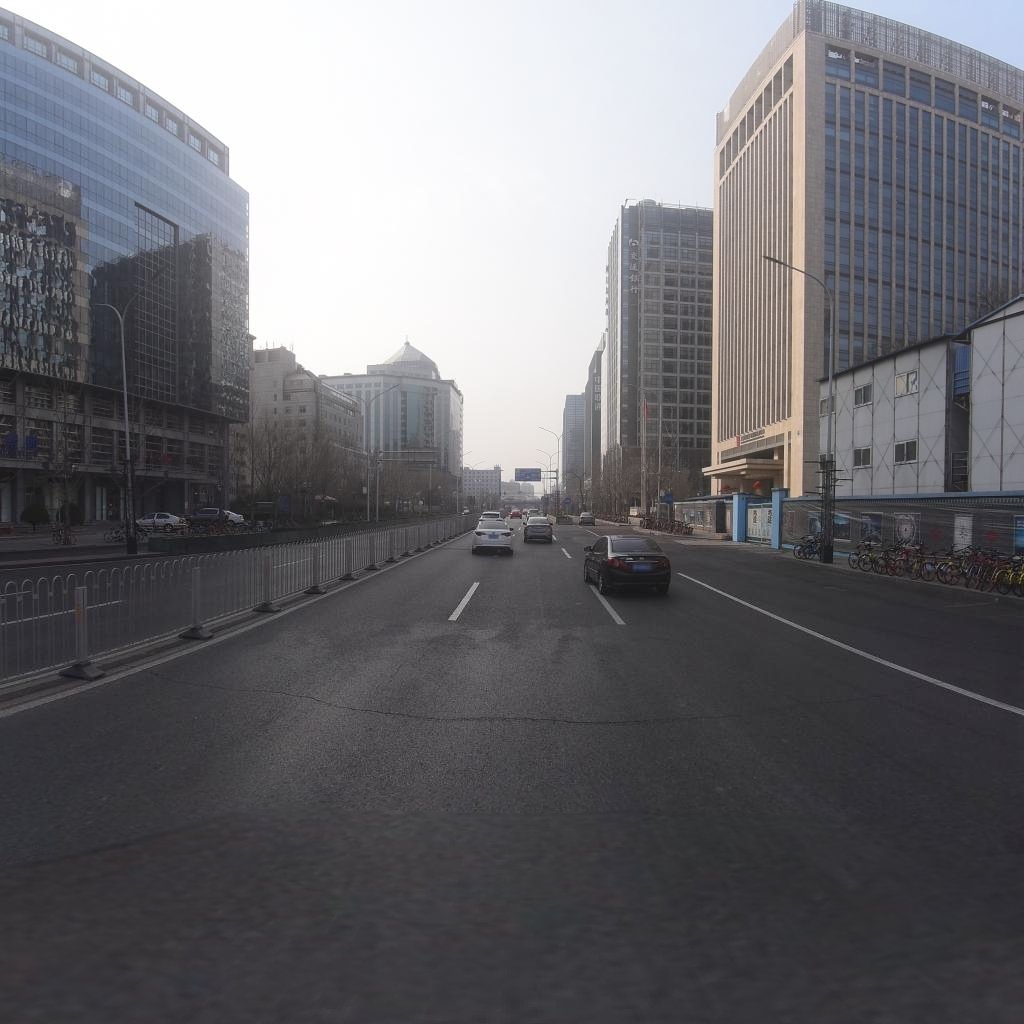
Region: Xicheng
Road damage annotations: transverse crack